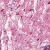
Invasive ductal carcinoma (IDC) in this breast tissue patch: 0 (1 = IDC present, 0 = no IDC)